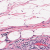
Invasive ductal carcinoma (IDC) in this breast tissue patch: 1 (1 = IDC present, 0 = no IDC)